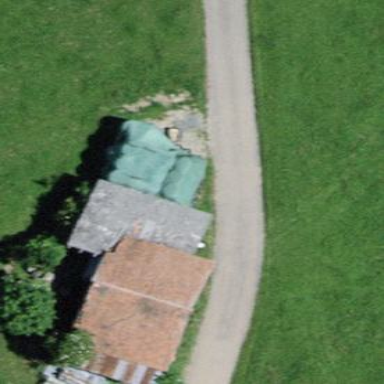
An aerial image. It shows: Barn.